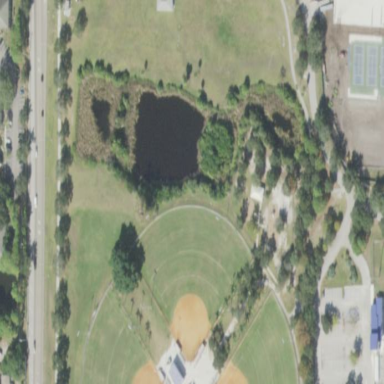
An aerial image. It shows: Softball pitch for leisure and sport activities.